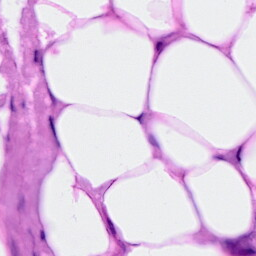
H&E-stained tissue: Breast